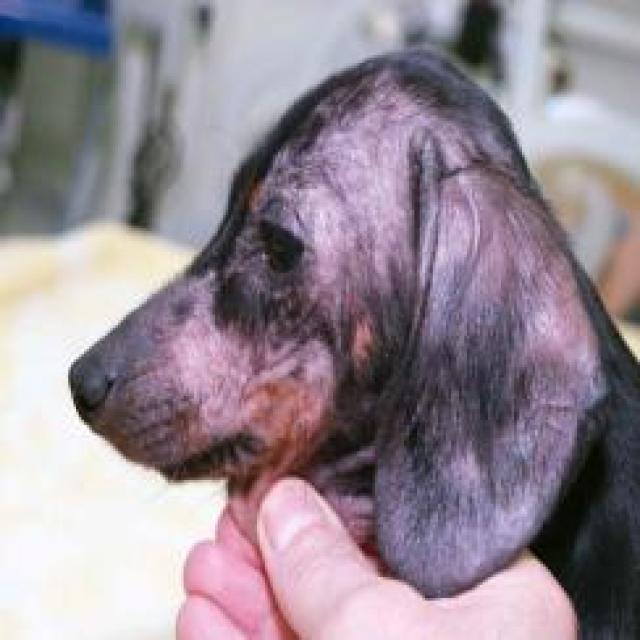
Canine hypersensitivity reaction — allergic skin response with urticaria, erythema, pruritus, and angioedema. May be food, environmental, or flea allergy related.